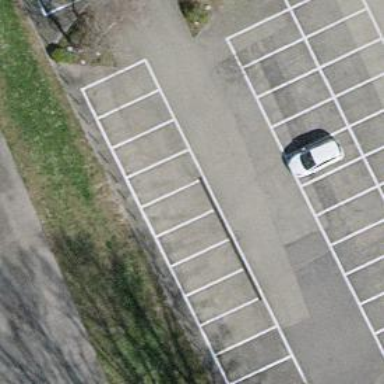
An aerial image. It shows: Bollard.